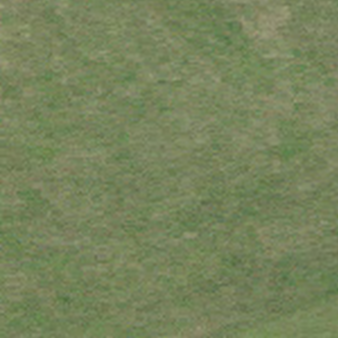
Label: other